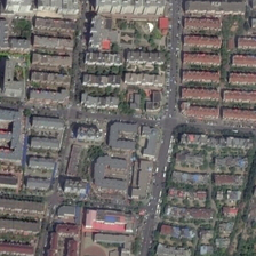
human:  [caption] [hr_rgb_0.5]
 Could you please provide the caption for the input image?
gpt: Block apartment building is around trees and tight lines.

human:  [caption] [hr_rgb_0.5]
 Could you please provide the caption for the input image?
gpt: The apartment buildings in the block are very tight, surrounded by trees.

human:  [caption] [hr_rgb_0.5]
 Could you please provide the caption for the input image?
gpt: This residential area has a broad road.

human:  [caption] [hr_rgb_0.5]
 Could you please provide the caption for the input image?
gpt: The buildings of the apartment in blocks are in narrow rows with trees around.

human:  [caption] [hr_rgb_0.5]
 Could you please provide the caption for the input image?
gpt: A wide, bustling road runs through the residential area.